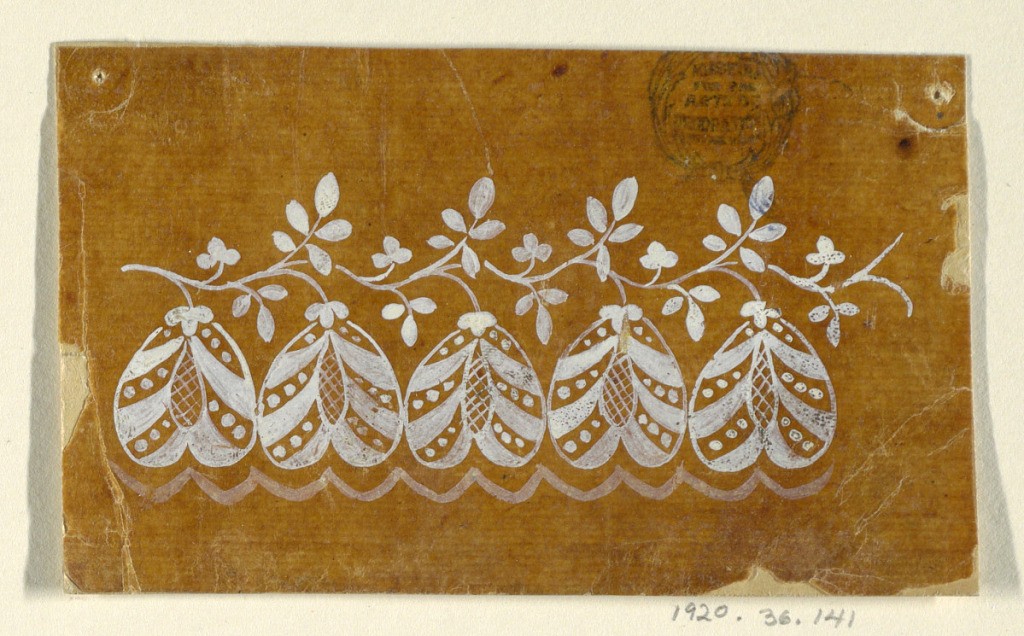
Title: Design for an Embroidered or Woven Horizontal Border of the "Fabrique de St. Ruf"
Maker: Fabrique de Saint Ruf, Lyon, France
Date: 1805–1815
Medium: Brush and white gouache on glazed tracing paper
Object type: Drawing
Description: Five big lace leaves in heart shape form an undulating leaf stem. A waved line is at the bottom.